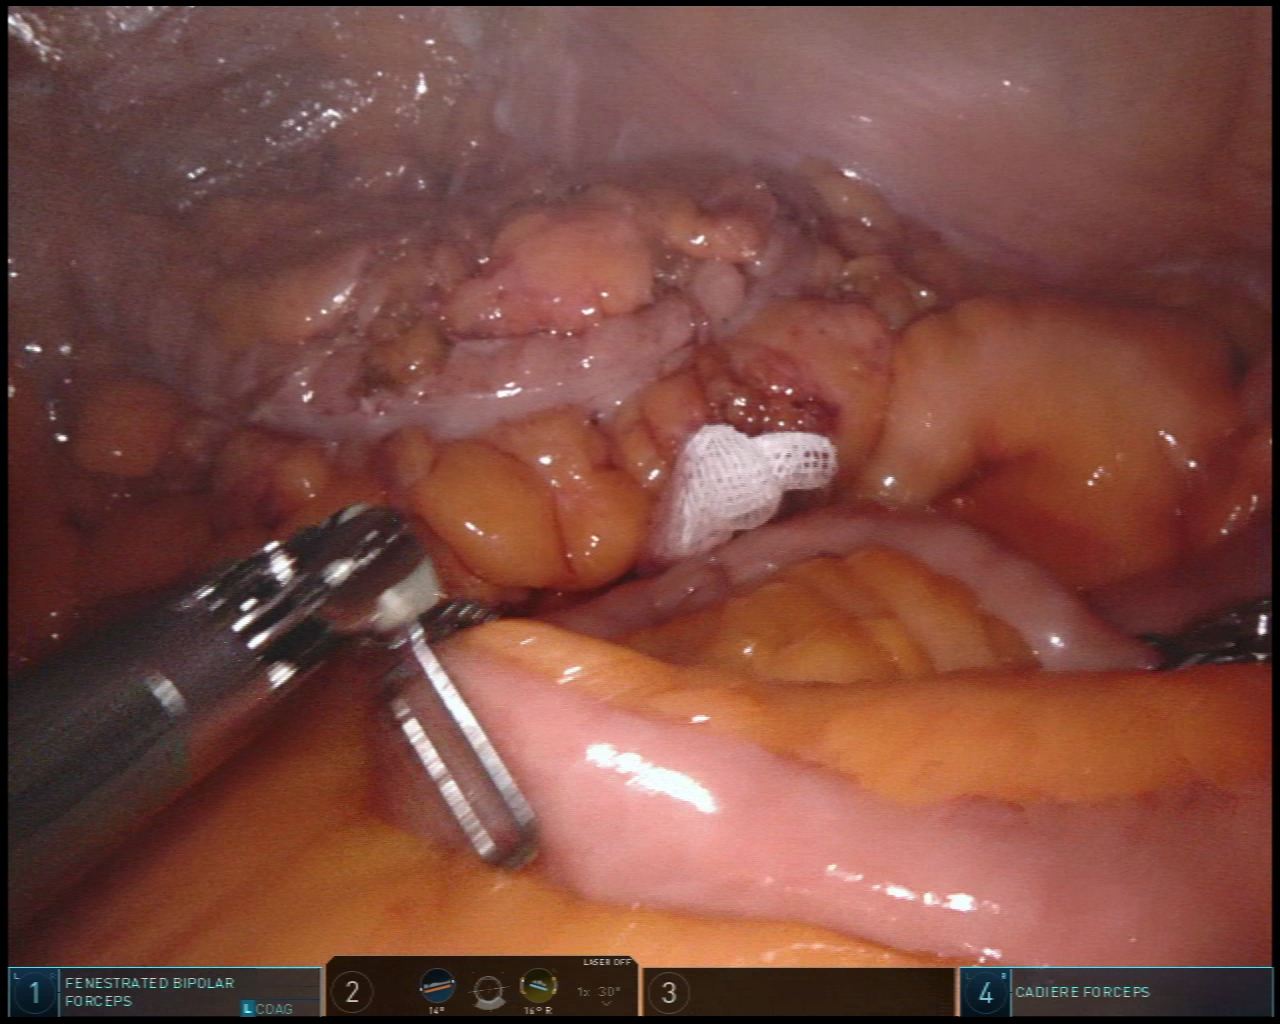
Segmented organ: abdominal_wall
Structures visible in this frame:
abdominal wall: yes
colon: yes
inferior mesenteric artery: no
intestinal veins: no
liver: no
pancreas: no
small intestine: yes
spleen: no
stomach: no
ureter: no
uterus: no
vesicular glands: no